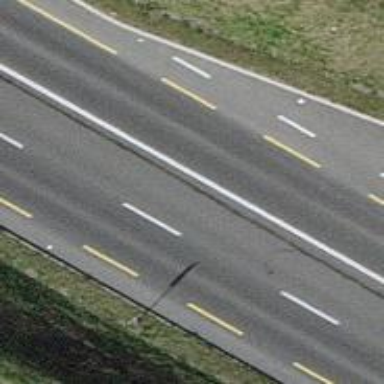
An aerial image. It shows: Secondary road with asphalt surface and designated cycle lane. No sidewalk is present along the road.